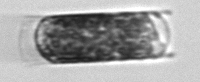
Label: Hemiaulus